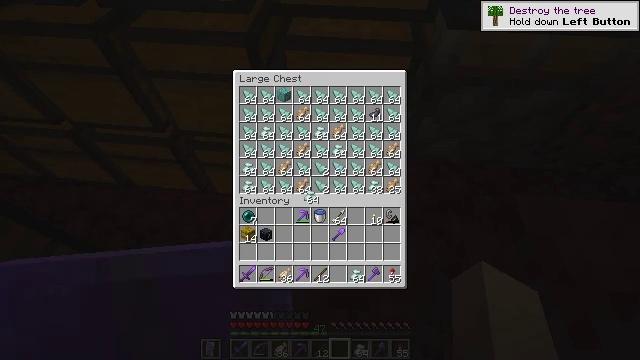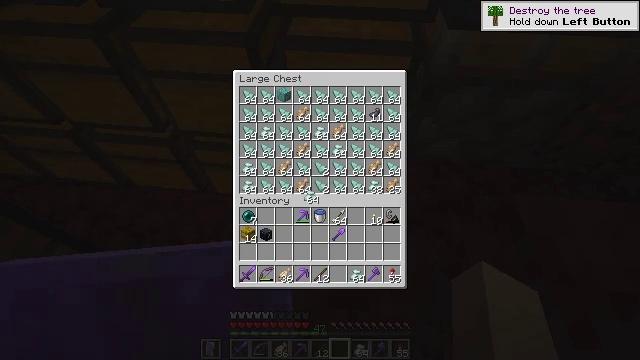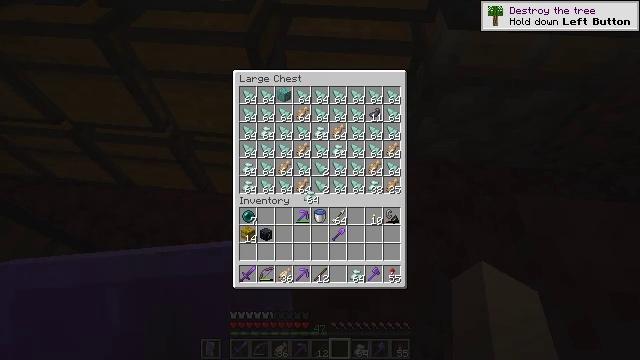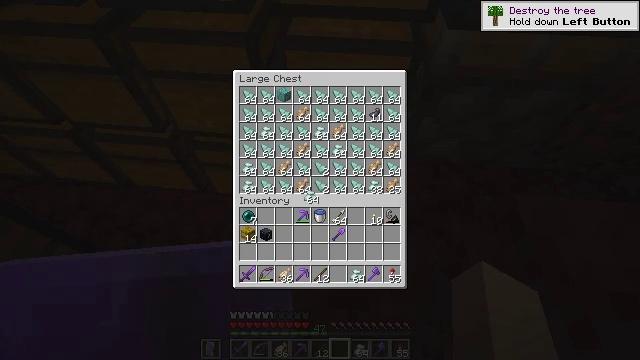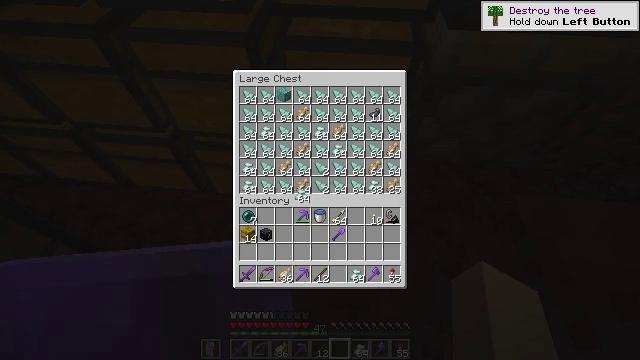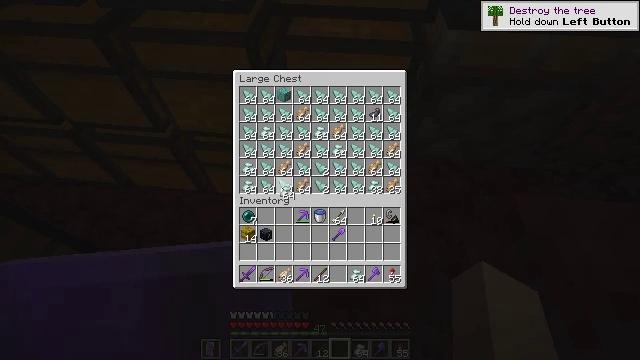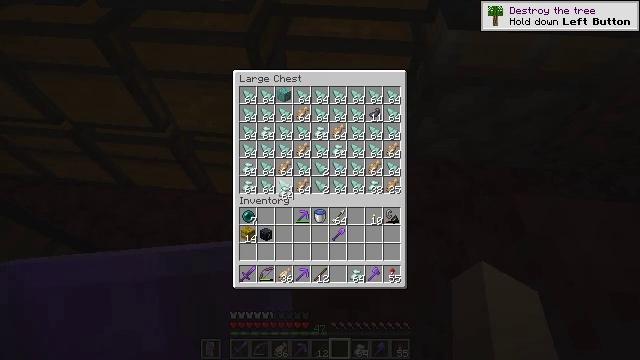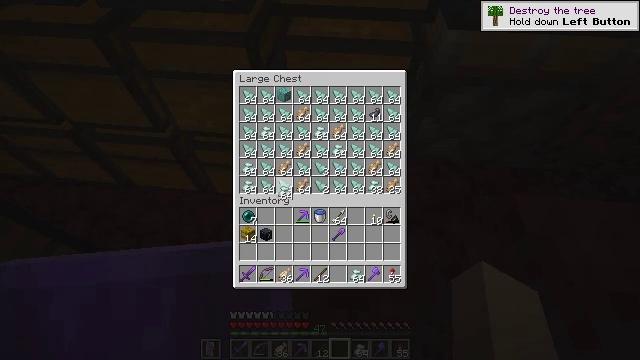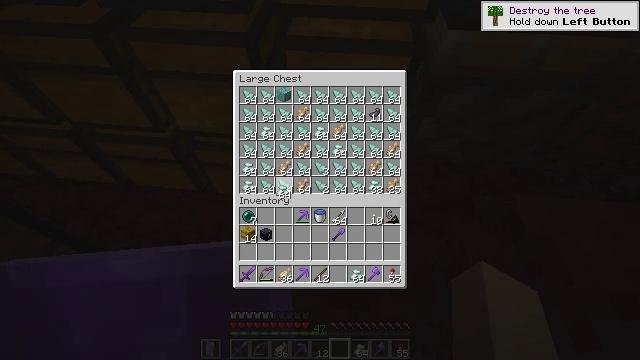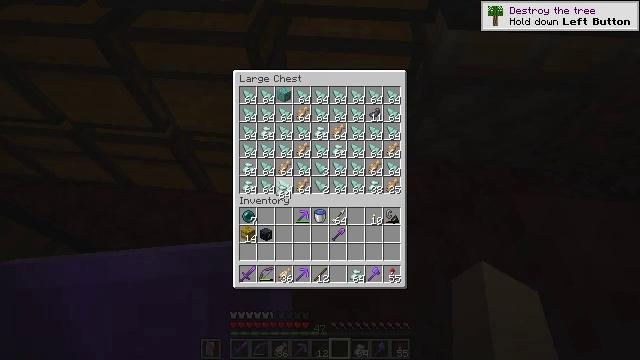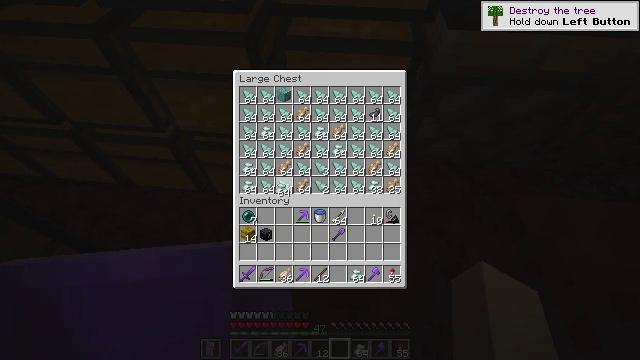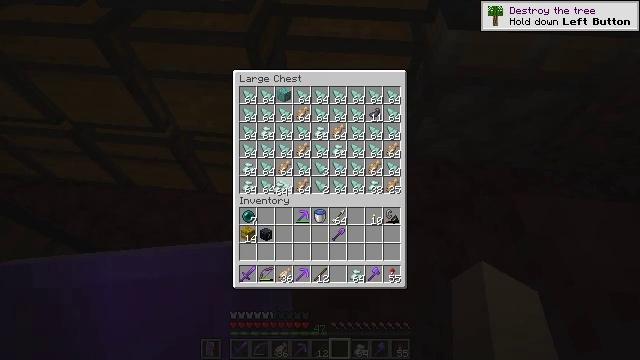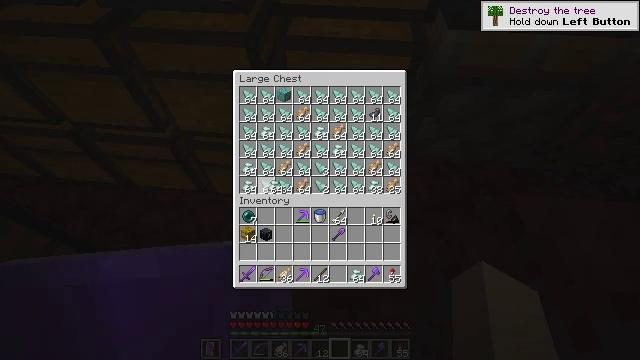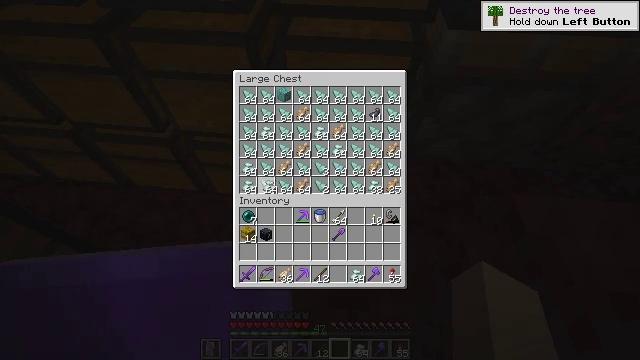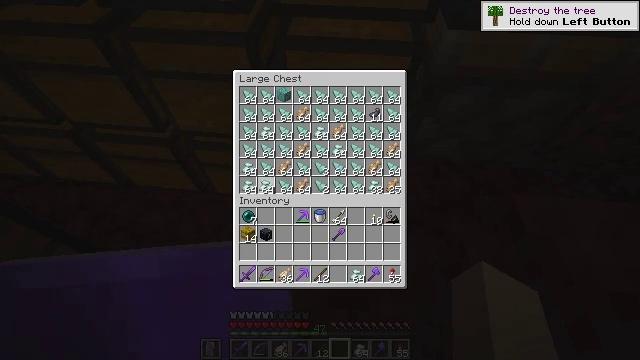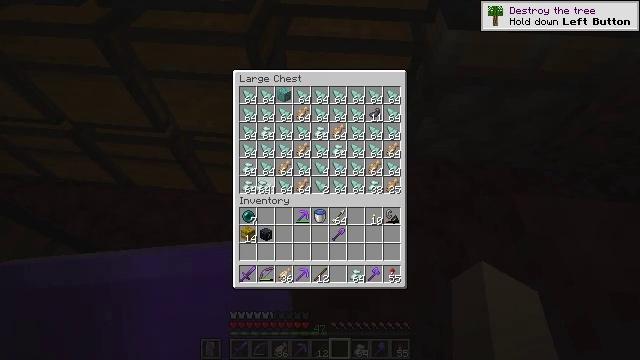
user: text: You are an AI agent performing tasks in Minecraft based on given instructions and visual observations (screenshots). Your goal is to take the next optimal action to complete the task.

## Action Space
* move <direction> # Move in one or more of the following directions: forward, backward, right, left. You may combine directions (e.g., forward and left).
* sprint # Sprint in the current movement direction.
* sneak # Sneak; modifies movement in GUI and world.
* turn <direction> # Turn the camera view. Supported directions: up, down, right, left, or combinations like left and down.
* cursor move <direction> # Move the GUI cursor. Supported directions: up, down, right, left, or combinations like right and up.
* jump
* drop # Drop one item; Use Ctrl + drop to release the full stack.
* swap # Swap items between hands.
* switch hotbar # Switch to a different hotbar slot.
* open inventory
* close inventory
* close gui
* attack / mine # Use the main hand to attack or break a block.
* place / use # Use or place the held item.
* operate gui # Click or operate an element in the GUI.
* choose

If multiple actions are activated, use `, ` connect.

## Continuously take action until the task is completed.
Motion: motion action
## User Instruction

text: Crafting a sea lantern requires the right materials.
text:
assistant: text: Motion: sneak
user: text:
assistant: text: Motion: sneak
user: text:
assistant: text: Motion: sneak
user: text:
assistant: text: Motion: sneak, turn left
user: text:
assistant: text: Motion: sneak, turn left
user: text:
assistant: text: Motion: sneak
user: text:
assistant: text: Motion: sneak
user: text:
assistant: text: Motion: sneak
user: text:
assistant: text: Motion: sneak
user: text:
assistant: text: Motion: sneak
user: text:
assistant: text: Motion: sneak
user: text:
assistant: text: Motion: sneak
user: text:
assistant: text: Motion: sneak
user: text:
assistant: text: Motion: sneak
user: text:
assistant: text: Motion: sneak
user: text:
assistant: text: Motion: sneak
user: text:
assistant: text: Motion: sneak
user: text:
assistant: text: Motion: sneak
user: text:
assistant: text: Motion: sneak
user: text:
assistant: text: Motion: sneak
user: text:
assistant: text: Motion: sneak
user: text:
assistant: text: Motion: sneak, attack / mine
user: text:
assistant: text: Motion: sneak, attack / mine
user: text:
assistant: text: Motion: sneak, attack / mine
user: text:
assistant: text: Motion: sneak
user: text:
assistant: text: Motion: sneak, attack / mine
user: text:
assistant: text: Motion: sneak, attack / mine
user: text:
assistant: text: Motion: sneak, attack / mine
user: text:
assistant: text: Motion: sneak, attack / mine
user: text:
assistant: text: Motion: sneak, attack / mine